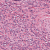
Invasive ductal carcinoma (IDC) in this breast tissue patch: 1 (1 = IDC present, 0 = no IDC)